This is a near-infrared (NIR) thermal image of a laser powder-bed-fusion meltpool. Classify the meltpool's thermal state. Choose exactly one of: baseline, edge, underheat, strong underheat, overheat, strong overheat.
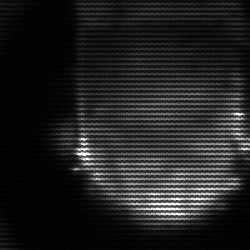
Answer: baseline